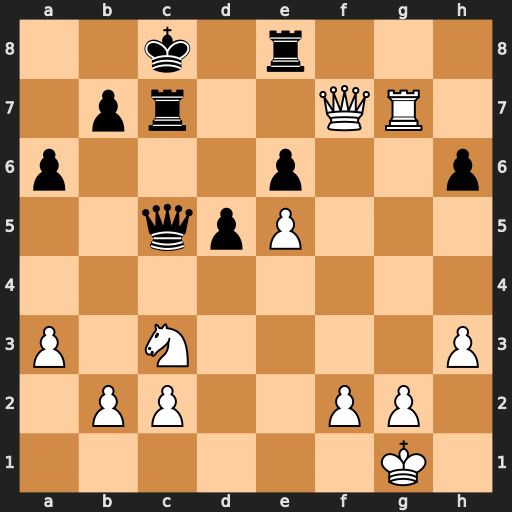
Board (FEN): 2k1r3/1pr2QR1/p3p2p/2qpP3/8/P1N4P/1PP2PP1/6K1
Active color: w
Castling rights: -
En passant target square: -
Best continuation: Qxe8#